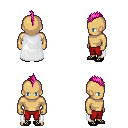
a pixel art fantasy rpg character, male body template, human, tanned skin, white cape, red pants, pink mohawk hairstyle, ghillies, four views (front, back, left, right), 2x2 character sprite sheet, small pixel art, hard edges, no anti-aliasing